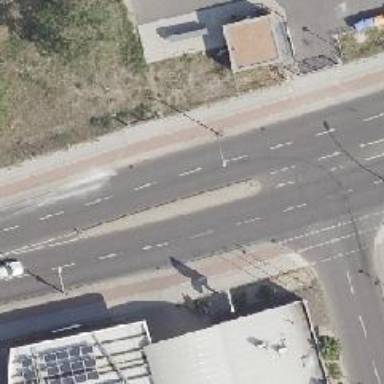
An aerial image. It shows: Secondary road with asphalt surface. It has lane markings and features dual carriageway.